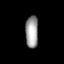
Tissue: lung
Cell type: Epithelial cells
Senescence score: 0.2287
Nuclear area (px): 391
Mean DAPI intensity: 163.138